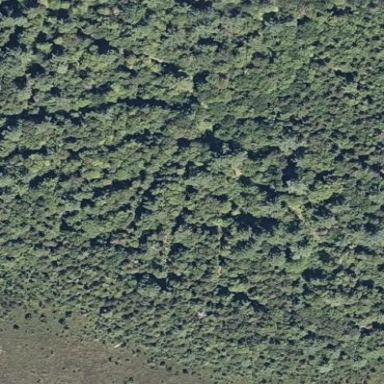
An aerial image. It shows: Mixed forest with variety of leaf types and cycles.